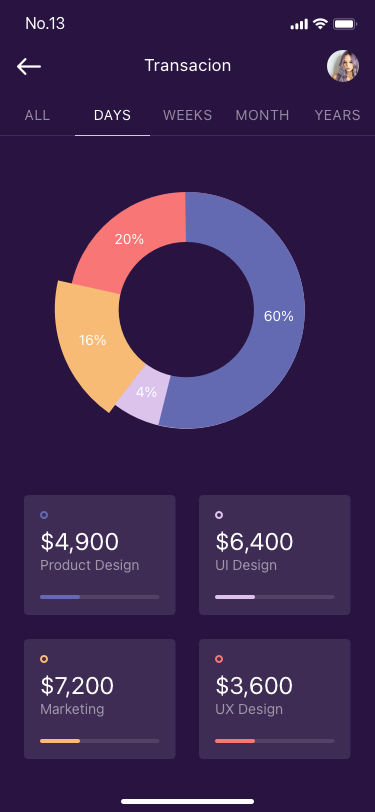
Text in this UI design:
Add to cart
Show more
Arctis Pro Wireless
$1.300
Single Product